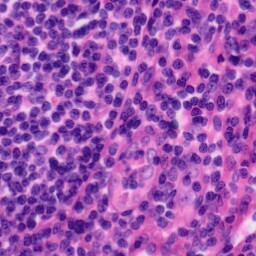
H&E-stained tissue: Tonsil